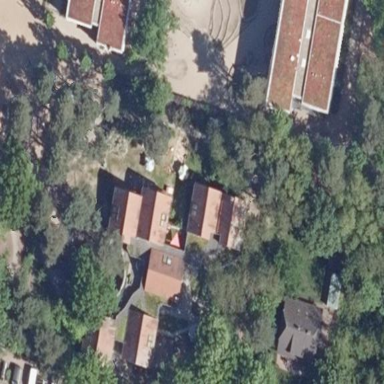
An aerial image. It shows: Kindergarten surrounded by fence.